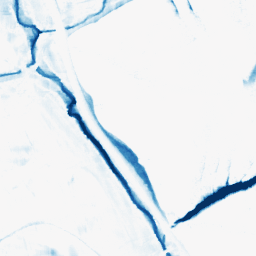
Category: morphological
Decomposition family: morphological_square
Decomposition parameters: operation: closing
size: 15
Upsampling method: sinc_hamming
Upsampling parameters: scale: 2
kernel_size: 8
Upsampling scale: 2